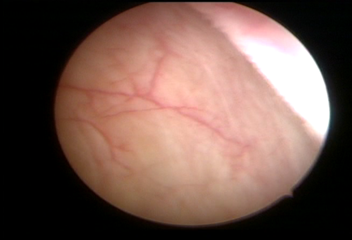
Modality: WLC
Class: Normal mucosa
Bladder cancer association: No